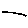
Label: line